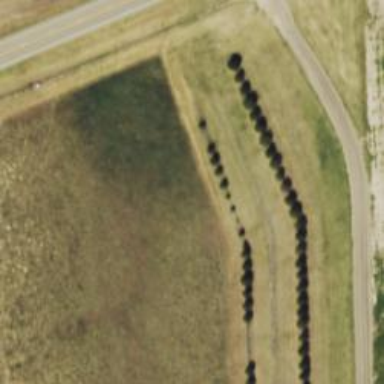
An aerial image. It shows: Row of trees in natural setting.